Interaction volume radius: 10 \u00c5
Interaction volume height: 25 \u00c5
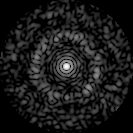
Disorder parameter: 0.8607